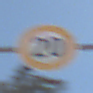
Verkehrszeichen: Geschwindigkeit20
Umgebung: Outdoor, Nature
Tageszeit: Midday
Wetter: PartlyCloudy
Licht: Natural
Jahreszeit: NotSpecified
Kontrast: HighContrast